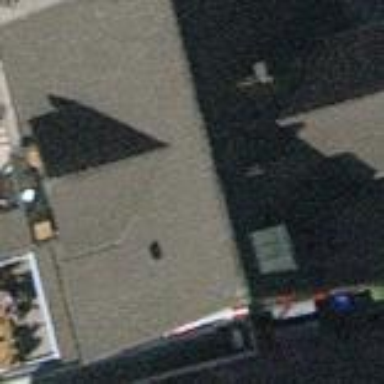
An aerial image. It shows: Restaurant in building.